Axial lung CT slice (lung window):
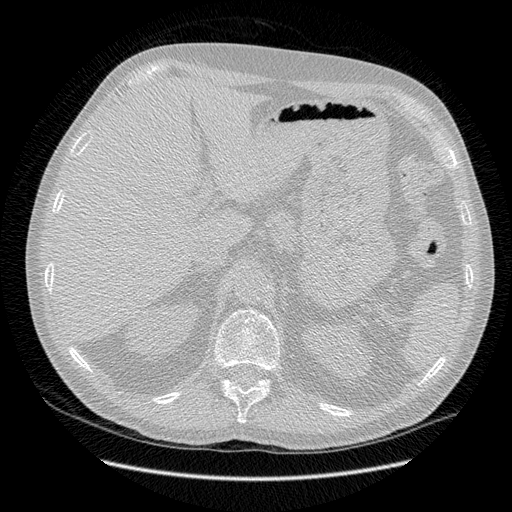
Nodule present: no